九年级 · 立体几何学
如图是由 4 个大小相同的立方块搭成的几何体, 这个几何体的主视图是( )

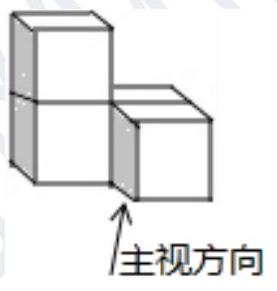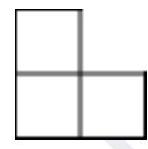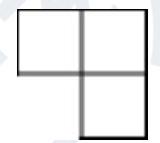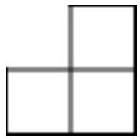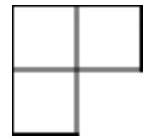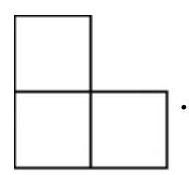
A.

B.

C.

D.

答案: A
解析: 解：从正面看易得第一层有 2 个正方形, 第二层左边有一个正方形, 如图所示:

故选: $A$.
找到从正面看所得到的图形即可, 注意所有的看到的棱都应表现在主视图中.

本题考查了三视图的知识, 主视图是从物体的正面看得到的视图.